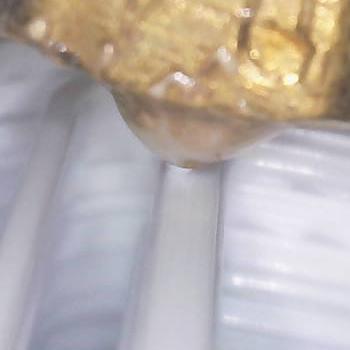
Flow rate: 94%